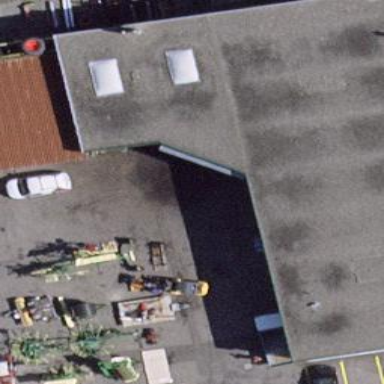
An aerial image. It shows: Commercial building.